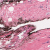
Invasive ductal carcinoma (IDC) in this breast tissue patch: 0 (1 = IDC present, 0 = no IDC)